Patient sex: F
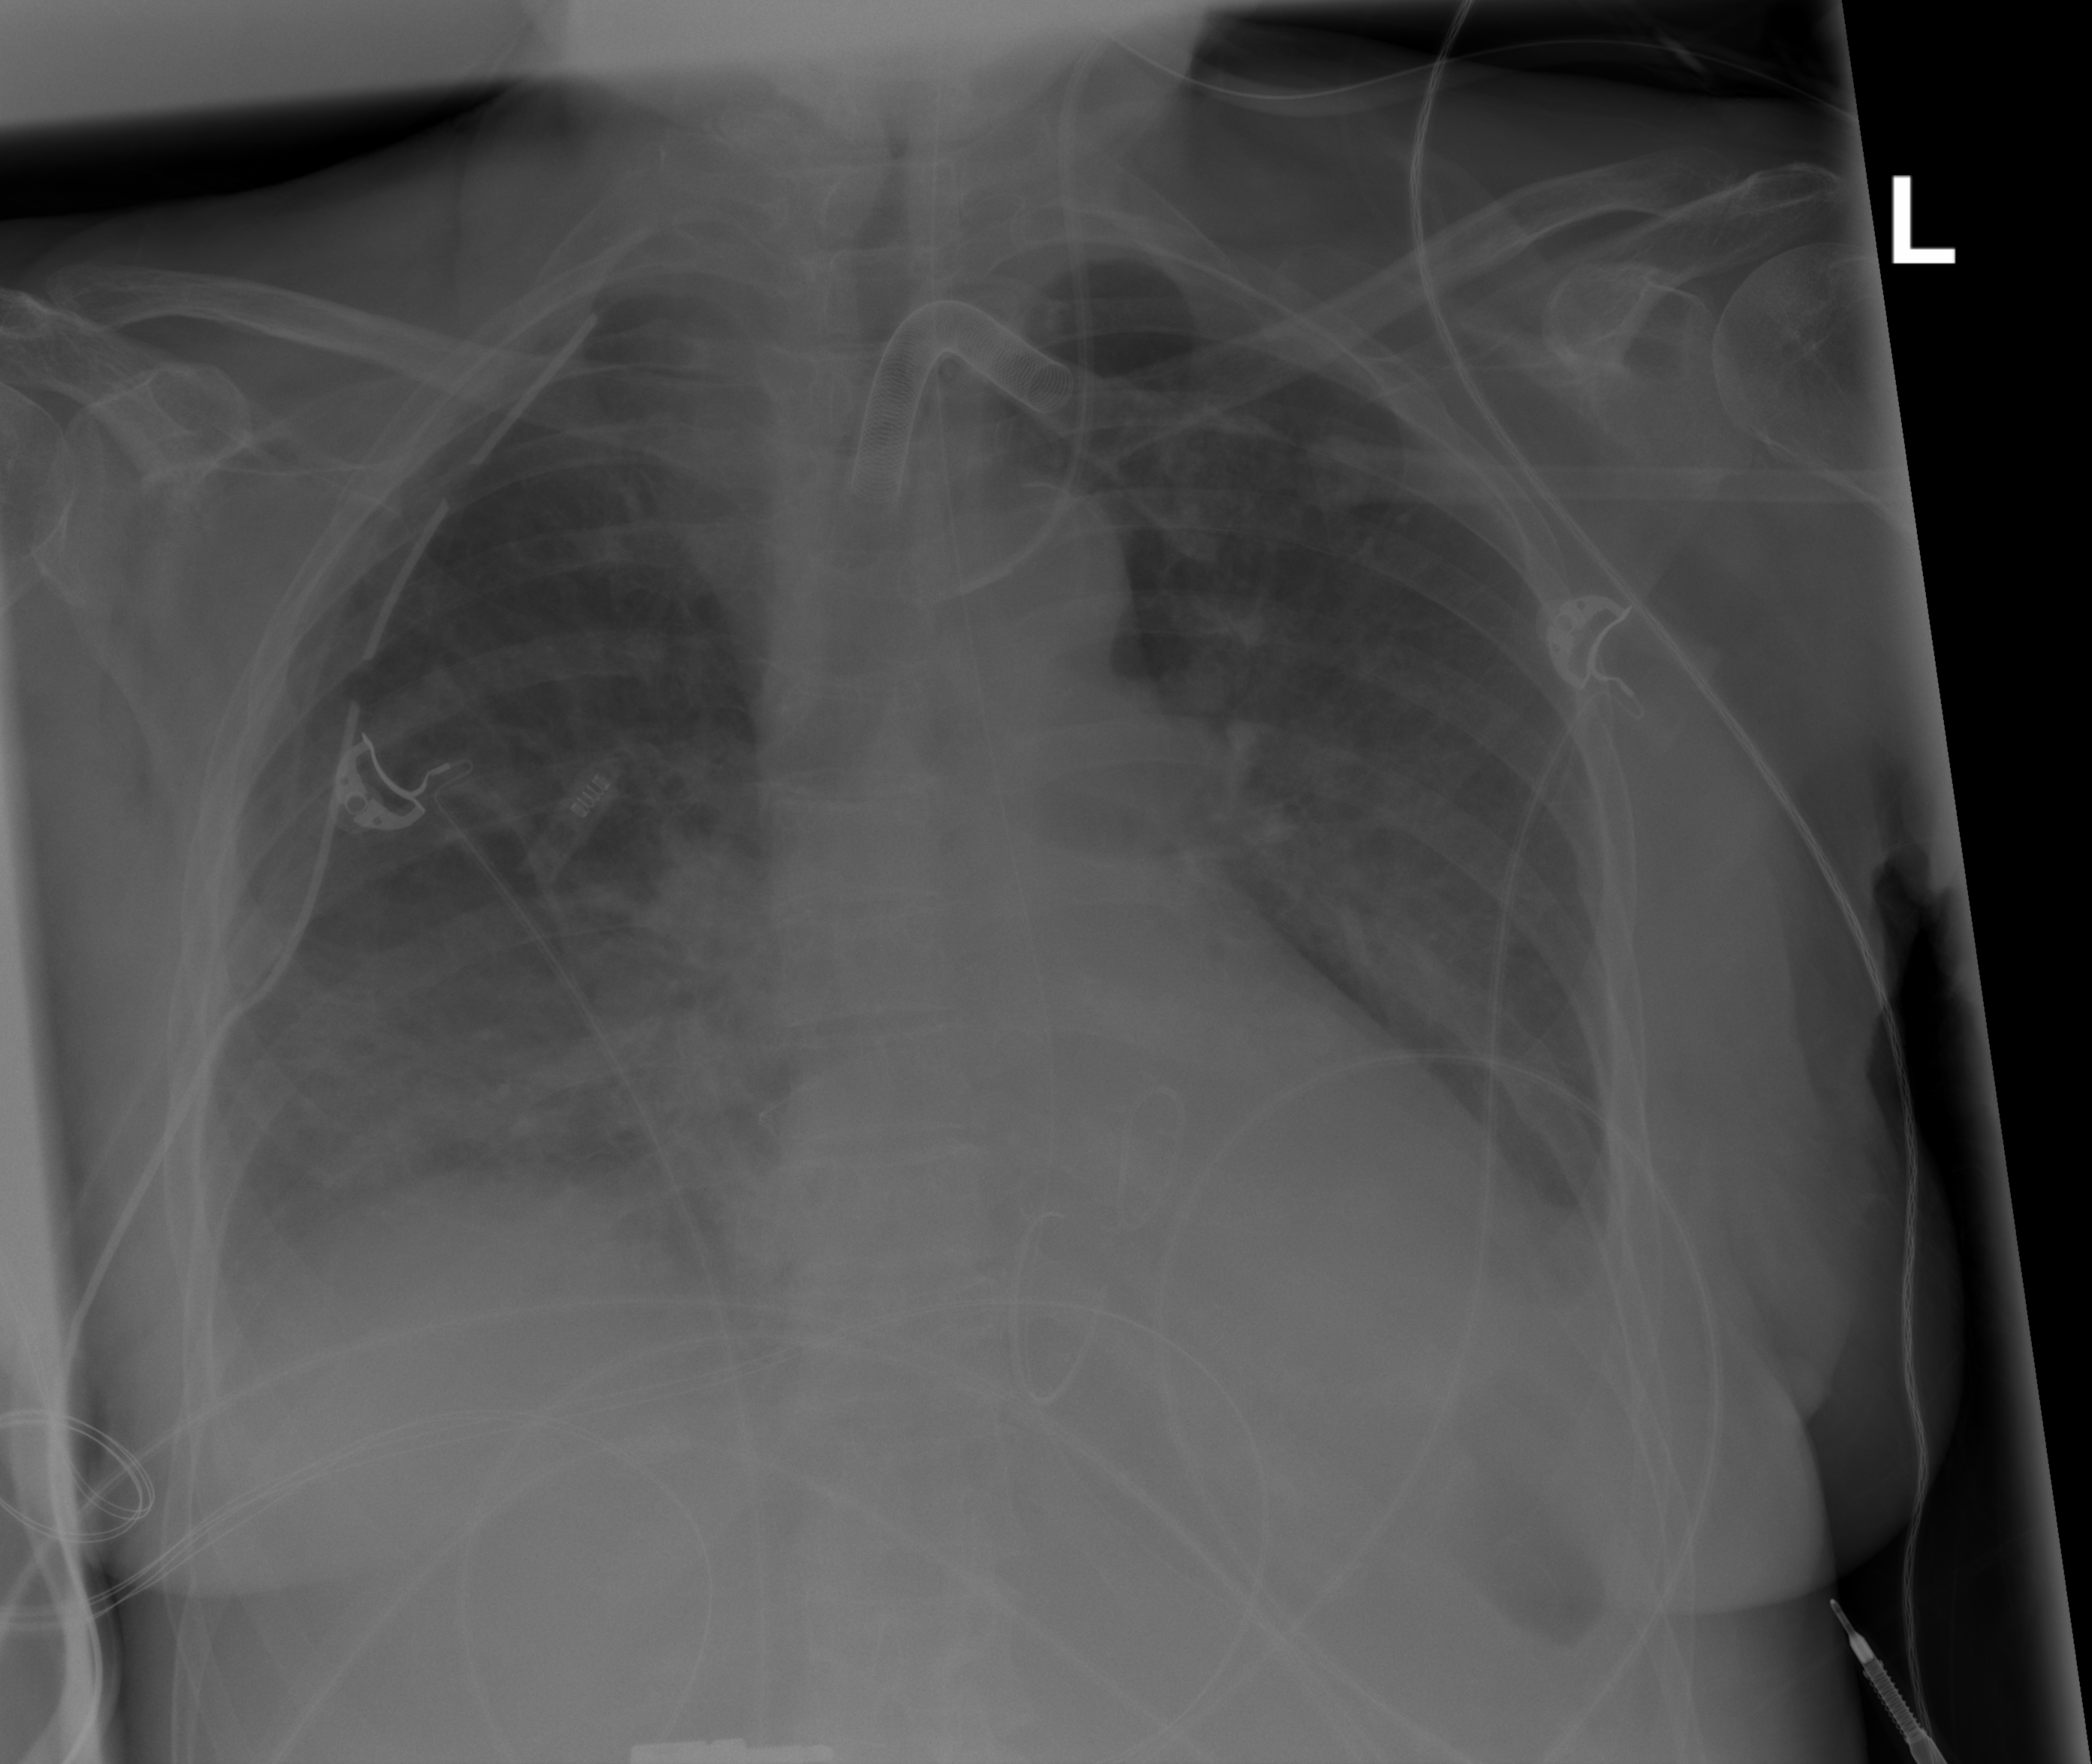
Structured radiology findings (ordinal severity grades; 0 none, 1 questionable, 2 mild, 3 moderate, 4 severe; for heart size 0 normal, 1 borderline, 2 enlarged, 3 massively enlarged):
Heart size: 0
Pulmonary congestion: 0
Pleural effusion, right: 0
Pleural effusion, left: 2
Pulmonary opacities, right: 2
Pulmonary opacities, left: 0
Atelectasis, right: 0
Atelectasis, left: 2